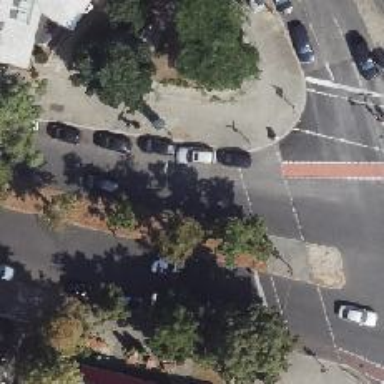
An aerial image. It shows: Asphalt cycleway with traffic signals at crossing.